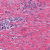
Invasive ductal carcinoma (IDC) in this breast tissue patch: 0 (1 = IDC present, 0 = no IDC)